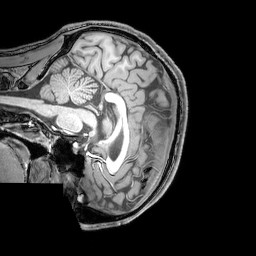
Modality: T1w
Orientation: sagittal
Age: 24
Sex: male
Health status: healthy
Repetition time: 0.081 s
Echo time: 0.037 s